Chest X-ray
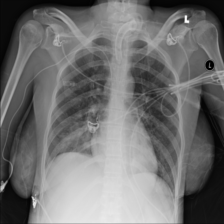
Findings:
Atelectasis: negative
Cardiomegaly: negative
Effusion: negative
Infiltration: positive
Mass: negative
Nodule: negative
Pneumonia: negative
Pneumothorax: negative
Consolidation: negative
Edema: negative
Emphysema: negative
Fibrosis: negative
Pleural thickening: negative
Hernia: negative